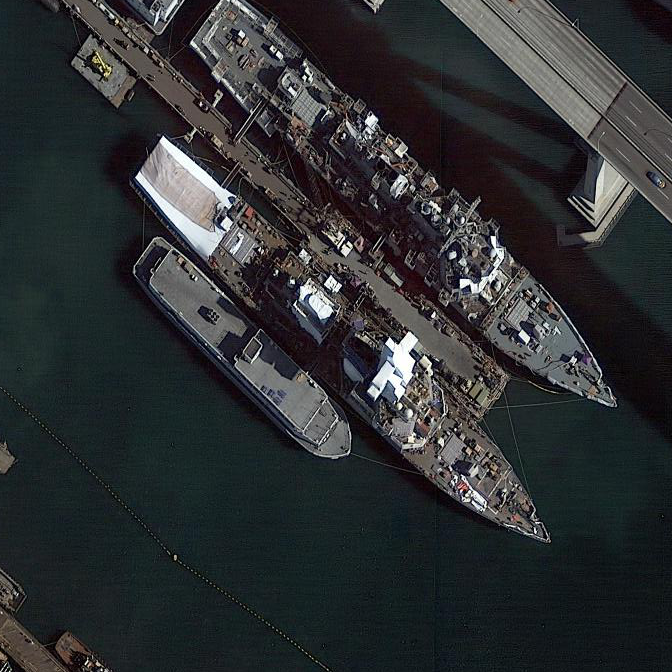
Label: destroyer